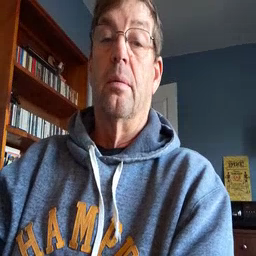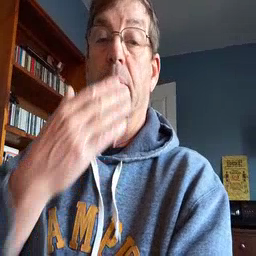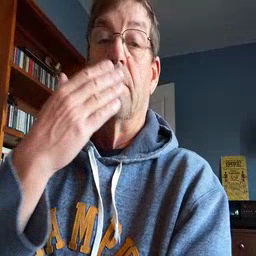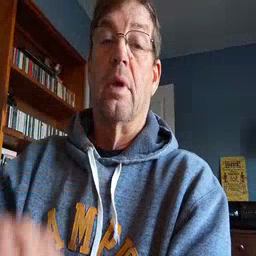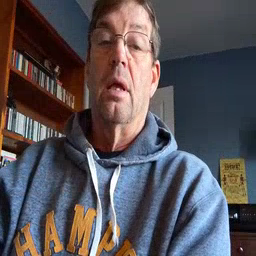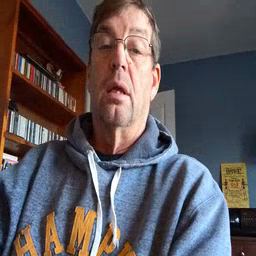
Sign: bad